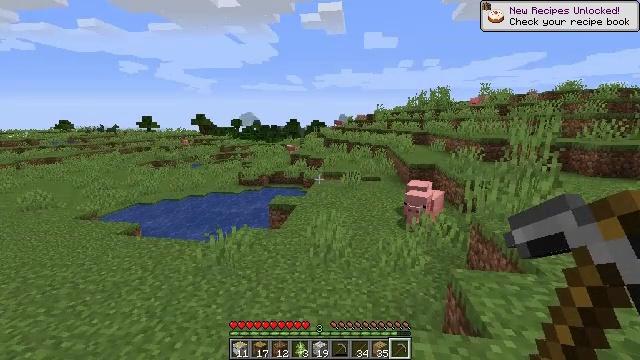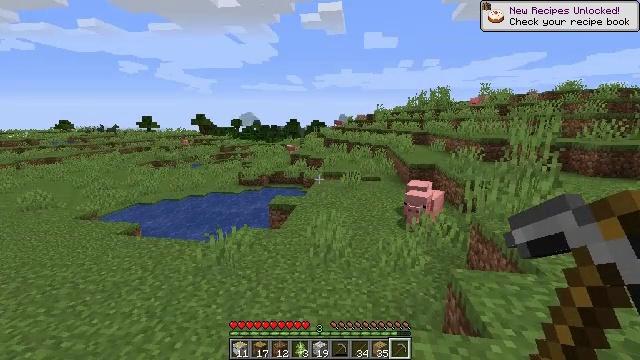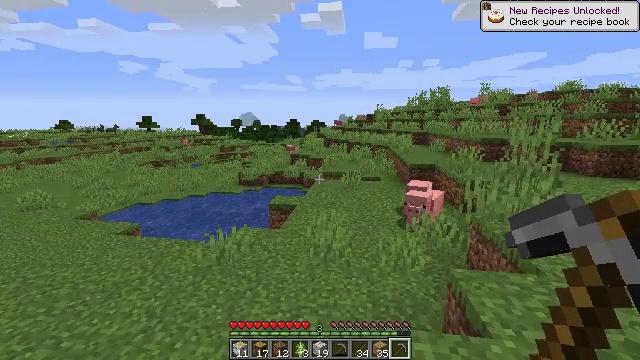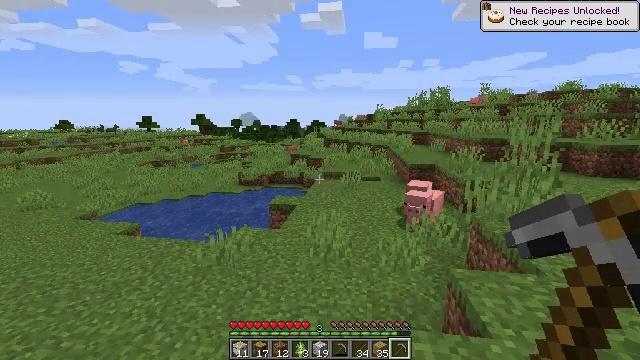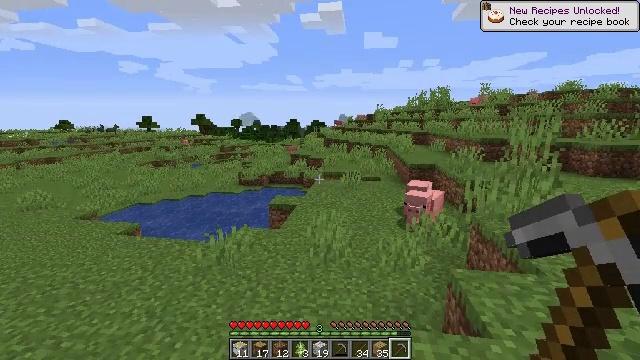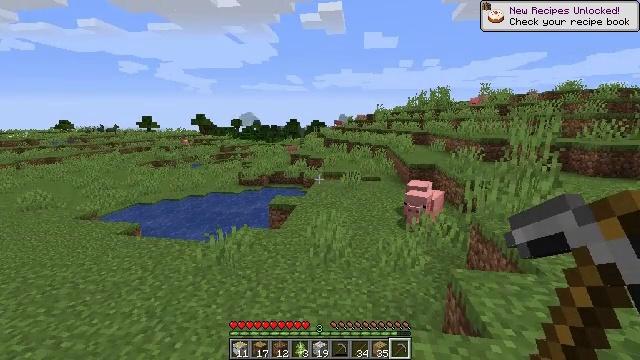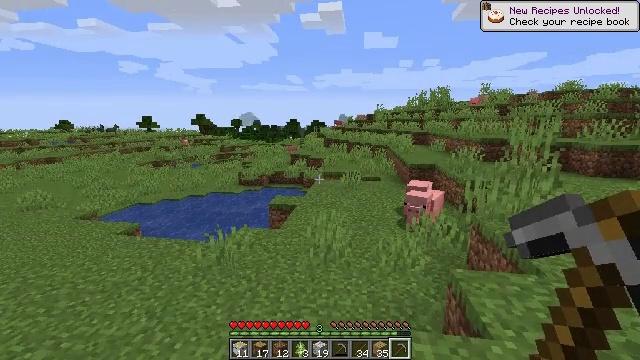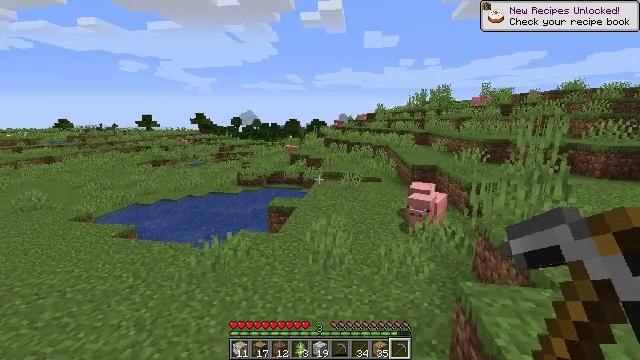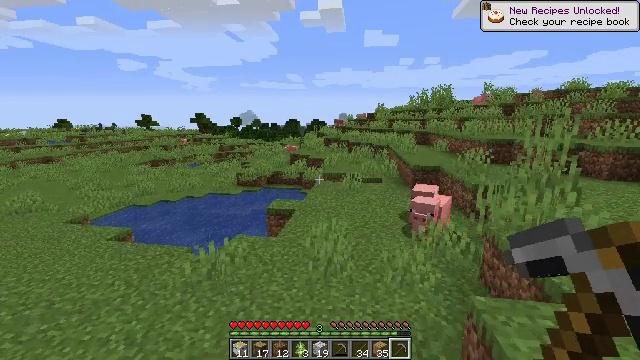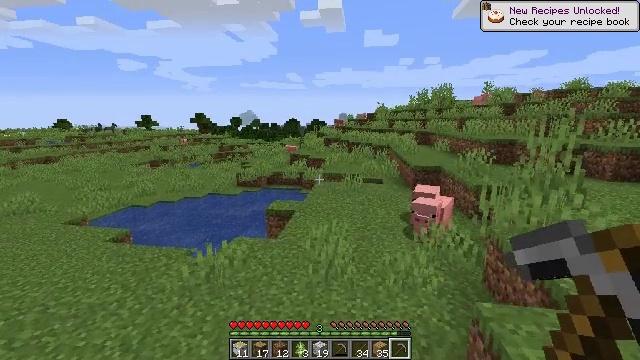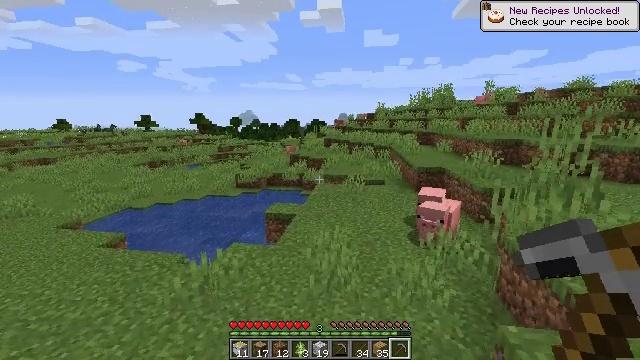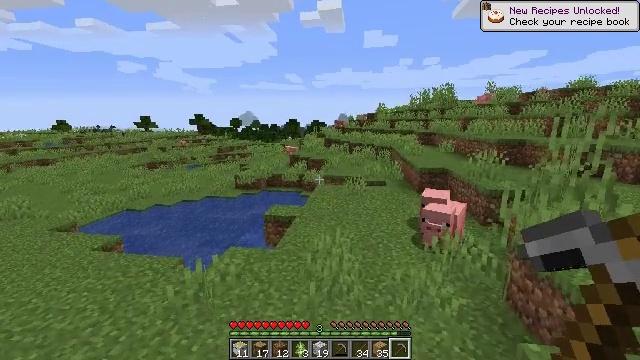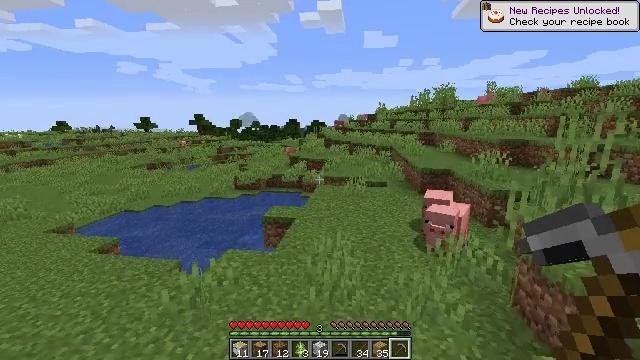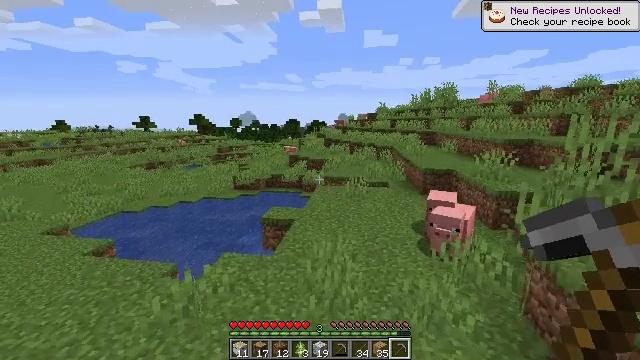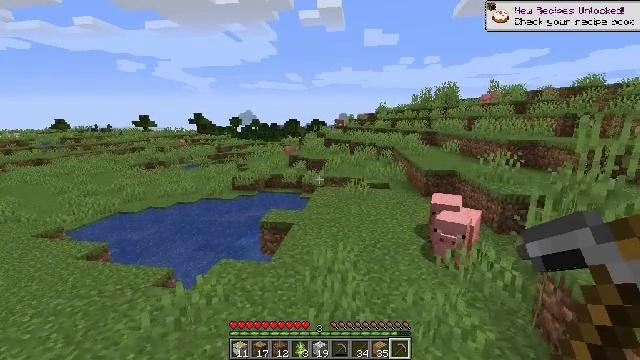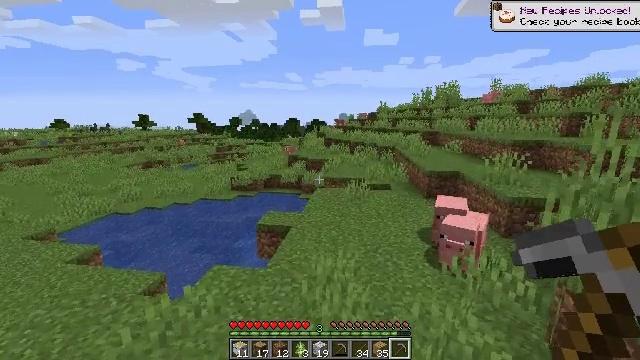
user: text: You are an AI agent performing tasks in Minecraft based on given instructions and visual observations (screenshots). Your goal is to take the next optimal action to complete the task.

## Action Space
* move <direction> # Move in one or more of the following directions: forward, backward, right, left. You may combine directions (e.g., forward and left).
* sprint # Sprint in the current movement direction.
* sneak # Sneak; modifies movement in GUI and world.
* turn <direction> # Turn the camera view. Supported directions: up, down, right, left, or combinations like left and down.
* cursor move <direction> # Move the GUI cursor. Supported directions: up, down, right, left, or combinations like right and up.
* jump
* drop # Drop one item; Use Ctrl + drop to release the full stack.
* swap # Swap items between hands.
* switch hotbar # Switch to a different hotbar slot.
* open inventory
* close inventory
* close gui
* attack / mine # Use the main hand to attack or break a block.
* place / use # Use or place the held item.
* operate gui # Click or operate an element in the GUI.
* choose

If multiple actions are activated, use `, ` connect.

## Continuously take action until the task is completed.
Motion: motion action
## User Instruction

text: Collect the azure bluet for decoration.
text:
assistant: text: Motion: no_op
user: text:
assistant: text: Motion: no_op
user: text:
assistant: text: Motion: no_op
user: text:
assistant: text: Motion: no_op
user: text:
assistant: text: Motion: no_op
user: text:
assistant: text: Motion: move forward
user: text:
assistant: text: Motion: move forward
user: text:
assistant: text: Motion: move forward
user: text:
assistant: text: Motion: move forward
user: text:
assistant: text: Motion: move forward
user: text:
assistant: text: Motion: move forward
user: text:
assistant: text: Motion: move forward
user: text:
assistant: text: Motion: move forward
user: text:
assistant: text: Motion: move forward
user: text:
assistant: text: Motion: move forward
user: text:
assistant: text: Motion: move forward
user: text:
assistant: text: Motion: move forward
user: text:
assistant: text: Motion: move forward
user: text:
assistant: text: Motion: move forward
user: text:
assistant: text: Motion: move forward
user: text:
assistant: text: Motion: move forward
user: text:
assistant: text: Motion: move forward
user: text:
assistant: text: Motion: move forward
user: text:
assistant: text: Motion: move forward
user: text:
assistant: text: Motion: move forward
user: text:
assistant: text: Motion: move forward
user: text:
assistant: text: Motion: move forward
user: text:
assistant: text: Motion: move forward
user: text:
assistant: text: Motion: move forward
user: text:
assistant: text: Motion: move forward